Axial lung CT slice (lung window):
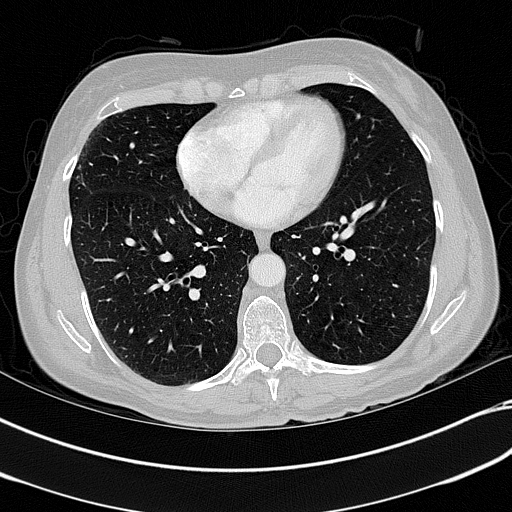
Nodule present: no